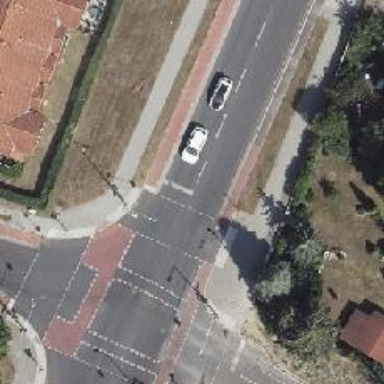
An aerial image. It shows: Road with traffic signals for signaling.